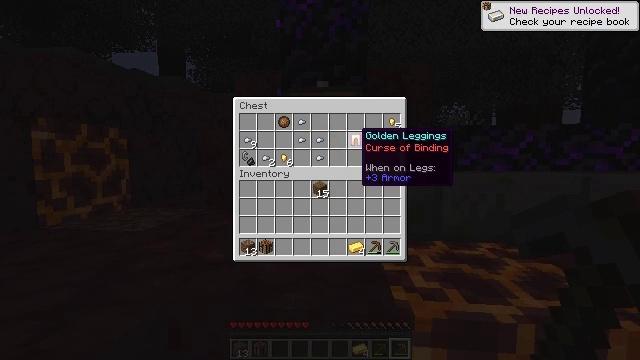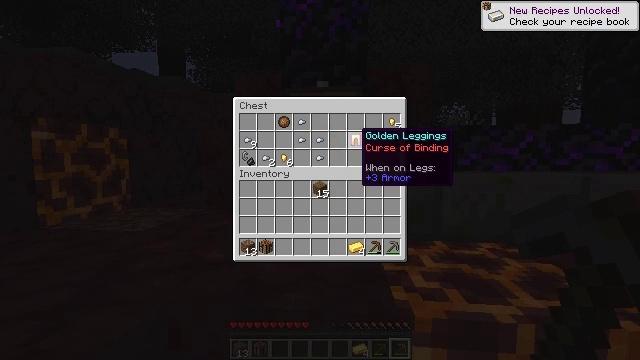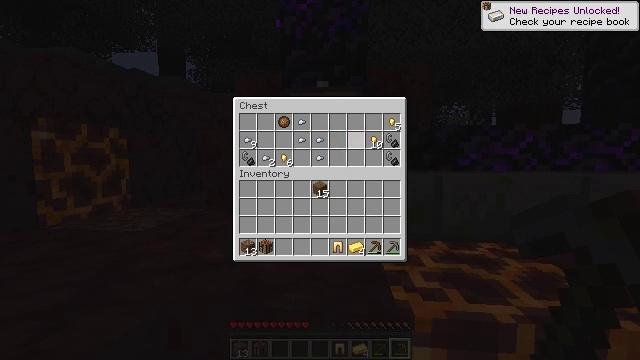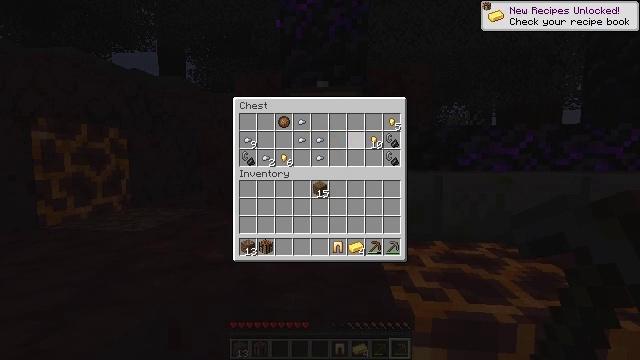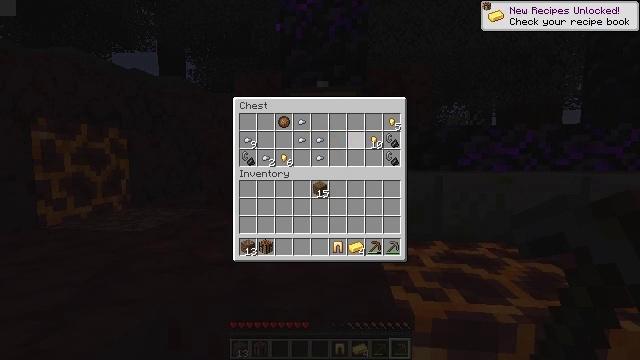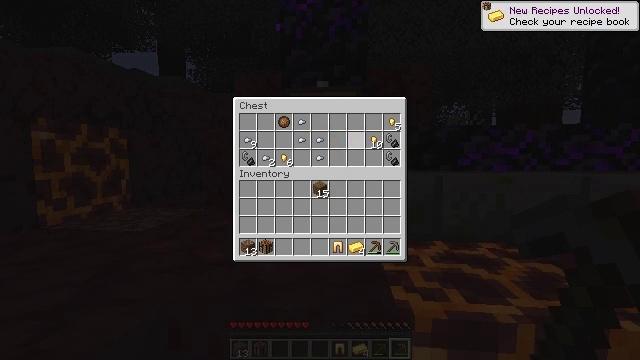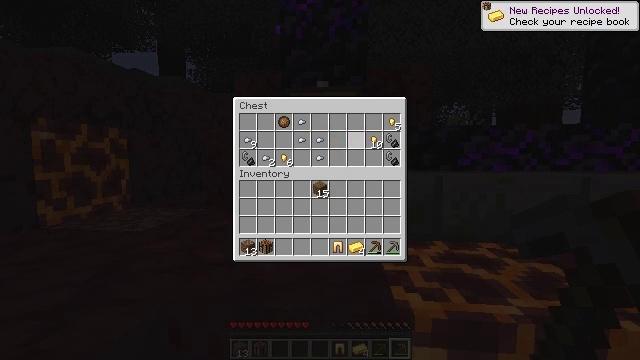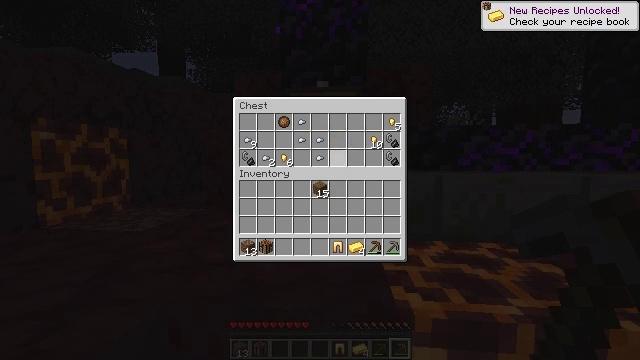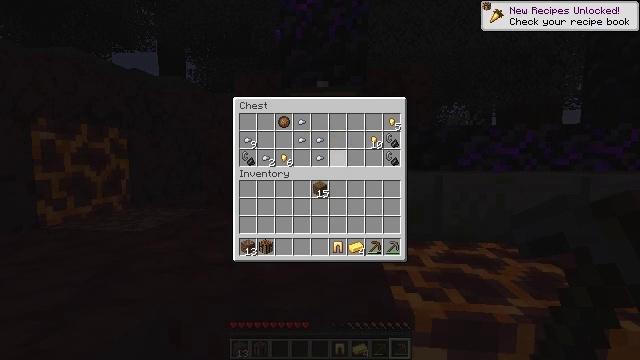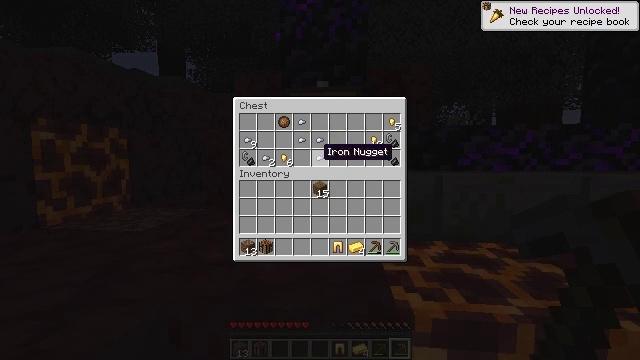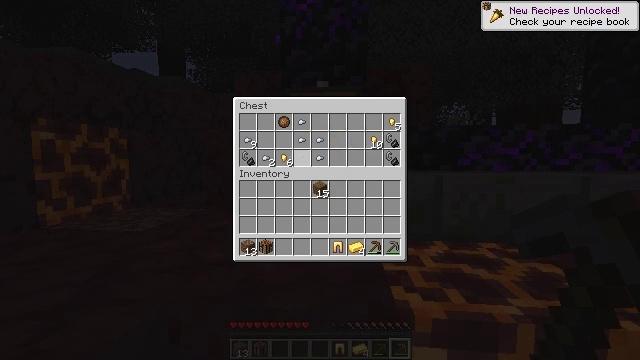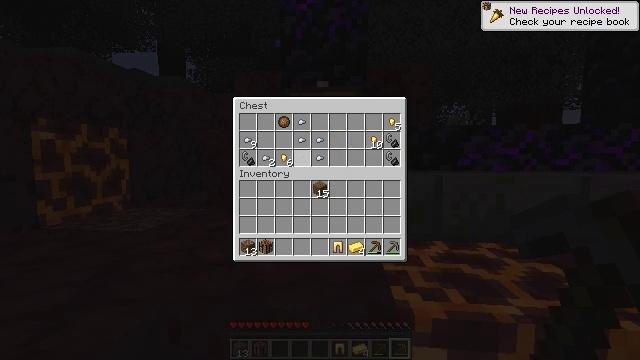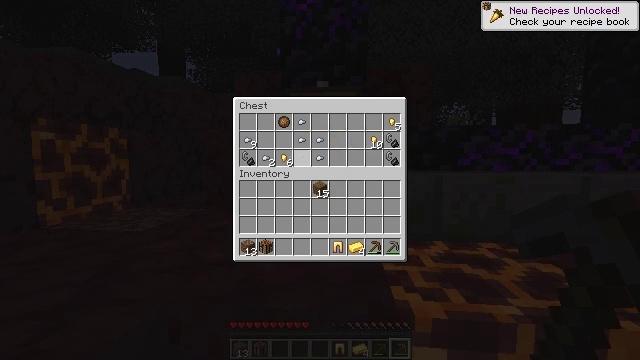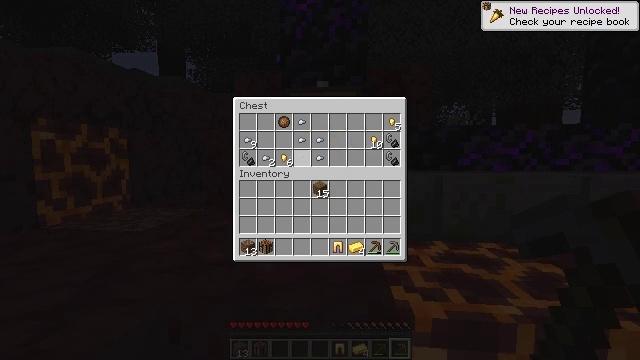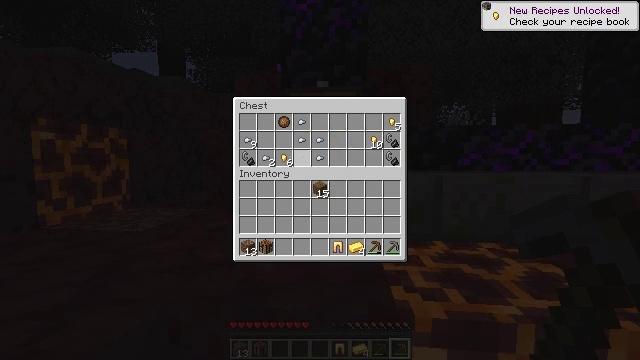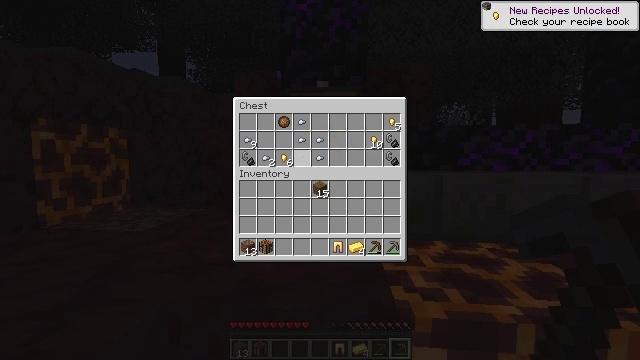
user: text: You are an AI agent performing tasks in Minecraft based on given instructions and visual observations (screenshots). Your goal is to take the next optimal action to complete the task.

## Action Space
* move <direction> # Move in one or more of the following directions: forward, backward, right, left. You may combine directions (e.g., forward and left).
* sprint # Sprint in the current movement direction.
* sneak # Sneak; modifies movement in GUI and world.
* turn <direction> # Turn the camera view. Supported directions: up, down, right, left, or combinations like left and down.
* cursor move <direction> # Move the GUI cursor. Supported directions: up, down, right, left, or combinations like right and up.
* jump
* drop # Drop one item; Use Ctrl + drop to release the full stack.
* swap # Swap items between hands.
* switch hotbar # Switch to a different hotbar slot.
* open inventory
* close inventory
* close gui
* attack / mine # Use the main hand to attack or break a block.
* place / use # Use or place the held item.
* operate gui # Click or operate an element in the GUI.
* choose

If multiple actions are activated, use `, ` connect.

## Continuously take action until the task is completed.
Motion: motion action
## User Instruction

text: Gather the chest from its place.
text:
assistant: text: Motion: sneak
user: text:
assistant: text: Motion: sneak, choose
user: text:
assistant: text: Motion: sneak, choose
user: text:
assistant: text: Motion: sneak
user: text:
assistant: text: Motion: sneak
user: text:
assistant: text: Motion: sneak
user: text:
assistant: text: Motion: sneak
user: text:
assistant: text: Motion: sneak, cursor move left
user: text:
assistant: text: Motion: sneak, cursor move left
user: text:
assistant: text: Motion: sneak, cursor move left
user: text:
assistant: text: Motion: sneak
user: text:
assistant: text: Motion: sneak
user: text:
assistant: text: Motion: sneak
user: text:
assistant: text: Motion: sneak
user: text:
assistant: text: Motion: sneak
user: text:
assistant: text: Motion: sneak, cursor move right
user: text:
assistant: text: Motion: sneak, cursor move right
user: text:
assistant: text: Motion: cursor move right
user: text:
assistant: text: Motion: cursor move right
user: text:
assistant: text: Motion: no_op
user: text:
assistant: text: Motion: no_op
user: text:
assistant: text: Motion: cursor move left
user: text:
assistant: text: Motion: sneak, cursor move left and up
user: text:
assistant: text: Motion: sneak, cursor move left
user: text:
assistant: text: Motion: sneak, cursor move left
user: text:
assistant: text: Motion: sneak, cursor move left
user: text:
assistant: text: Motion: sneak, cursor move left
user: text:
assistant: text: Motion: sneak, cursor move left
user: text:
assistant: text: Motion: sneak
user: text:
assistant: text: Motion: sneak